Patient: sex M, age 56
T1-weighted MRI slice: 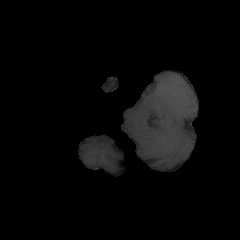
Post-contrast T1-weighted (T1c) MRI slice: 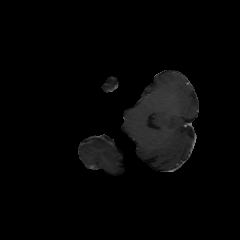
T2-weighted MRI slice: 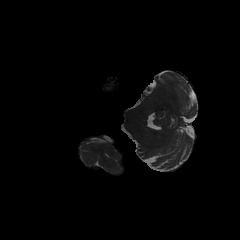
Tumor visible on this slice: no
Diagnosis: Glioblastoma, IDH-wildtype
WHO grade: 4